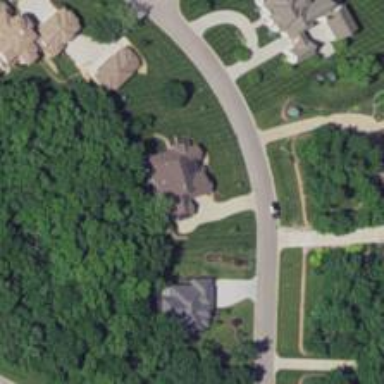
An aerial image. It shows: Driveway leading to service road.